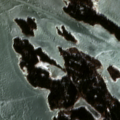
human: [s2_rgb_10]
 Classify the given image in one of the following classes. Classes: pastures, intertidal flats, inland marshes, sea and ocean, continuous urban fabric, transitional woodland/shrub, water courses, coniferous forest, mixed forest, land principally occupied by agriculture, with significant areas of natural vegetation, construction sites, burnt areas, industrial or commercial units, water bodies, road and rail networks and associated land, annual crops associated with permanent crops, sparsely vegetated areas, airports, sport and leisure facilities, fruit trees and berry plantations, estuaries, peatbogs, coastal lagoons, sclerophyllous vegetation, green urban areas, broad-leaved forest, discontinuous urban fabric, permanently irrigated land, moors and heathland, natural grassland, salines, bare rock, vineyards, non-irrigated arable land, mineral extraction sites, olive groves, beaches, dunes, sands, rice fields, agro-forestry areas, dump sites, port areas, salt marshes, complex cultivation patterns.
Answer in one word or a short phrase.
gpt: coniferous forest, sea and ocean